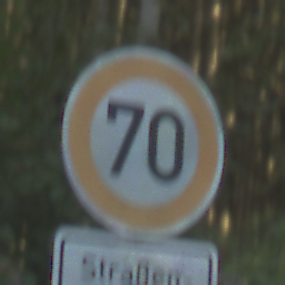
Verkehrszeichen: Geschwindigkeit70
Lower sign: HinweiseAufGefahrenDurchVerbaleAngabe3
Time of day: MorningAfternoon
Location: Outdoor (Nature)
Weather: Clear
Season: NotSpecified
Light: Natural